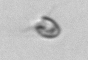
Label: Pyramimonas